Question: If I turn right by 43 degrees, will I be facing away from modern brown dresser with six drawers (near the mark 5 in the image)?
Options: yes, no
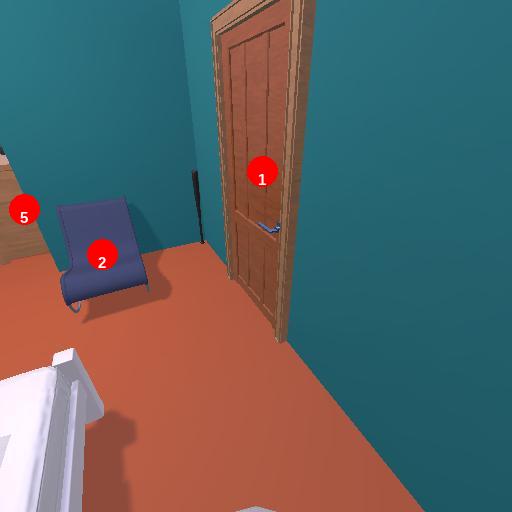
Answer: yes